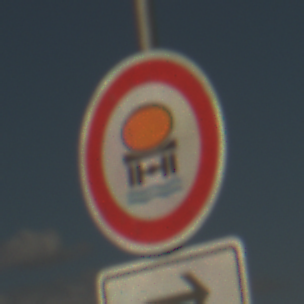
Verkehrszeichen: VerbotFahrzeugeWassergefaehrdenderLadung
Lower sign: RichtungsangabeDurchPfeile5
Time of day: Midday
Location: Outdoor (Beach)
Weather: PartlyCloudy
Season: NotSpecified
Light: Natural